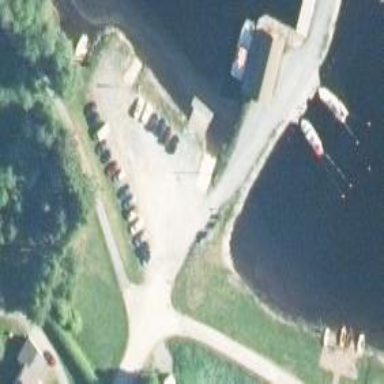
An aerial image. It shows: Slipway used as service road.